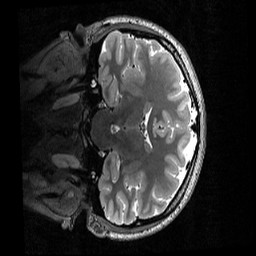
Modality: T2w
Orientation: coronal
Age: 20
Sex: female
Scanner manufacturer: siemens
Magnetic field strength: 3 T
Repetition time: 3.2 s
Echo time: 0.566 s